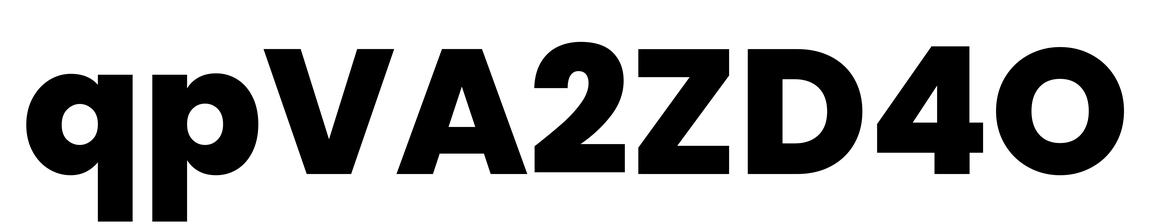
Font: Poppins-ExtraBold